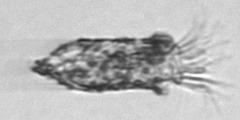
Label: Tintinnopsis